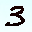
Label: 3